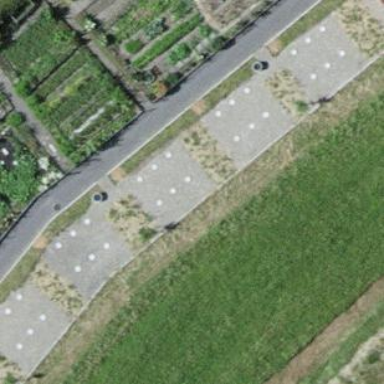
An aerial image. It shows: Plot in the allotments.